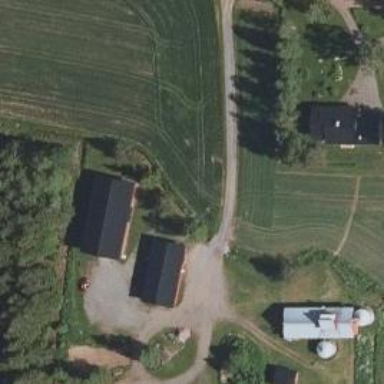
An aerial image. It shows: Farmyard area.